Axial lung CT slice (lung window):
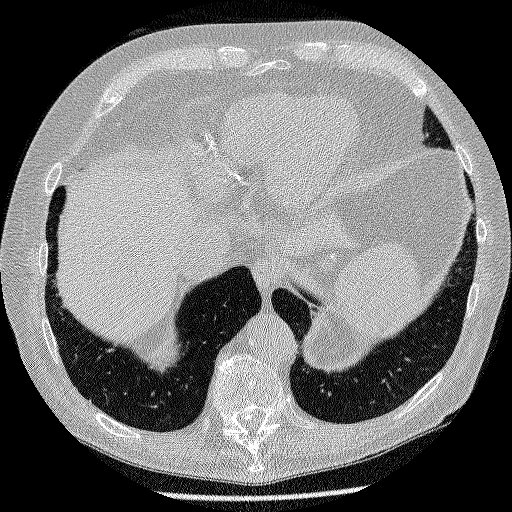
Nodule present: no